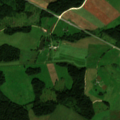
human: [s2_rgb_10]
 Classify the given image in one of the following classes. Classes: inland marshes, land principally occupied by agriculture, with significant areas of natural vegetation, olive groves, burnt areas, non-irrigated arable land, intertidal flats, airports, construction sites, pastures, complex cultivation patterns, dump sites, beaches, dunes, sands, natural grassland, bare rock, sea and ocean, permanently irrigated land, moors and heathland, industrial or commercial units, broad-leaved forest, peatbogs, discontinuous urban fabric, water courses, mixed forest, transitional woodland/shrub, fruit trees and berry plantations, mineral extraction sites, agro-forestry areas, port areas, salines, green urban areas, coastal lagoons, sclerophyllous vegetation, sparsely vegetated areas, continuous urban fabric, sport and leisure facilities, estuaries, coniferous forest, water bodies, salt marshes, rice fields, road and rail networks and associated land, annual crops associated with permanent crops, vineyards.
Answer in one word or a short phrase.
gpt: non-irrigated arable land, pastures, complex cultivation patterns, land principally occupied by agriculture, with significant areas of natural vegetation, coniferous forest, mixed forest